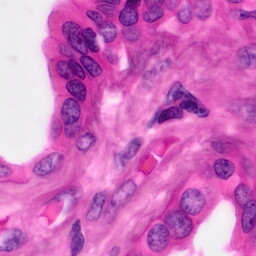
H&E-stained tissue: Pancreatic